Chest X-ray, PA view. Patient: 33 years old, sex M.
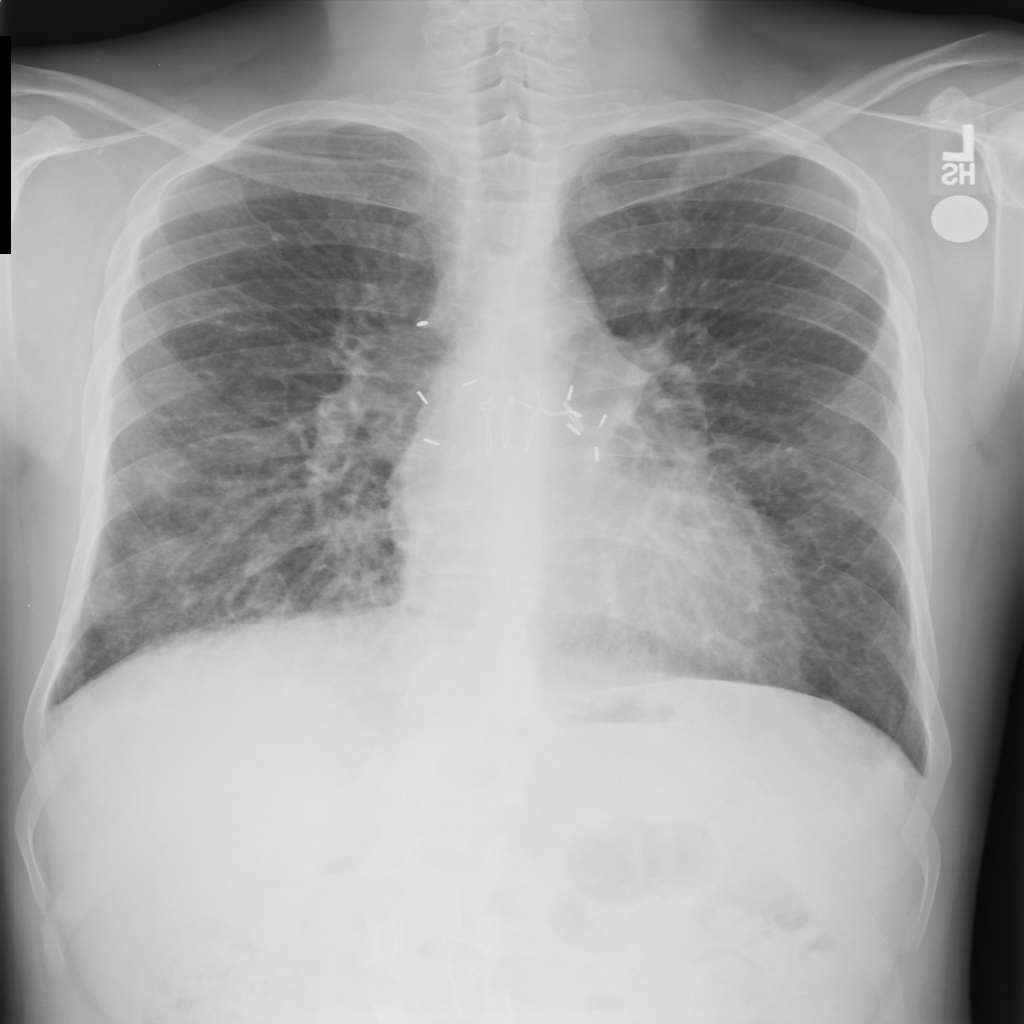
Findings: Pneumonia